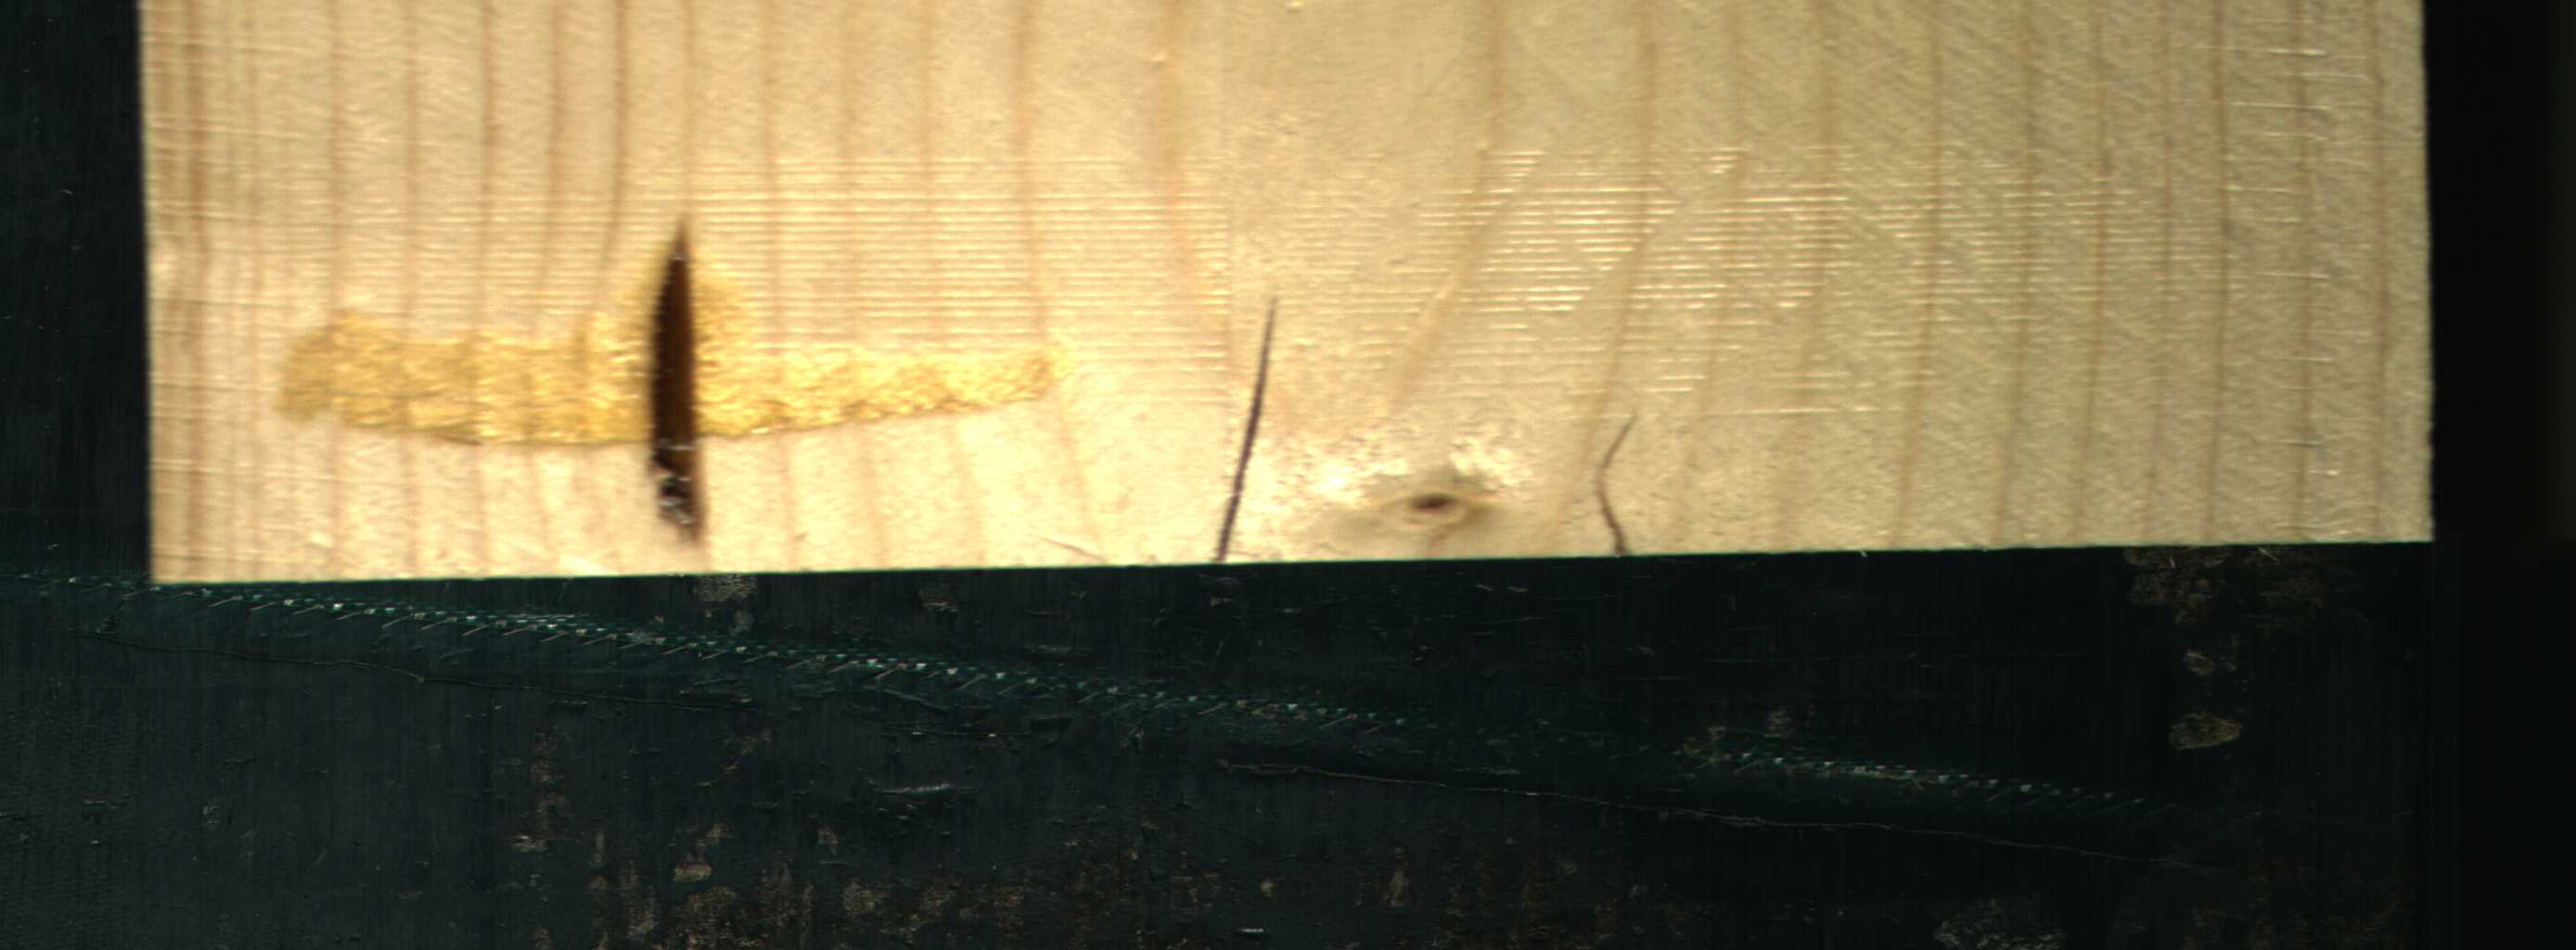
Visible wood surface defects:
resin
Crack
Crack
Live_Knot